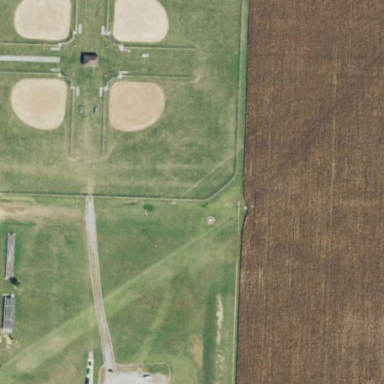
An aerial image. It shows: Baseball pitch for leisure land activities.